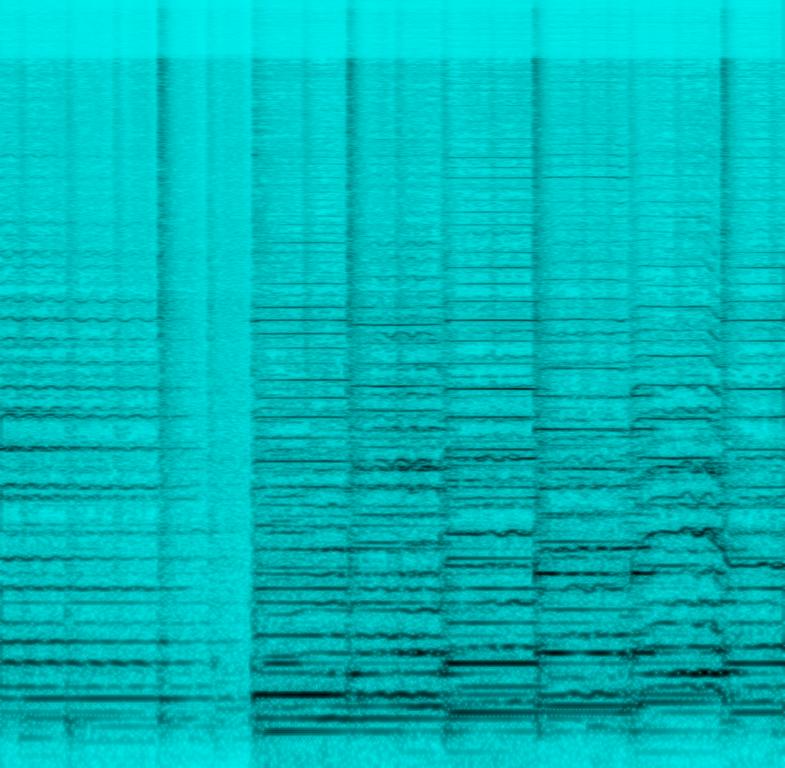
The low quality recording features a classical live performance of sustained violin melody, shimmering hi hats, electric guitar melody, theremin solo melody and subtle female vocals at the end of the loop. There are some crowd clapping sounds in the background. It is noisy, in mono and it sounds passionate and emotional.